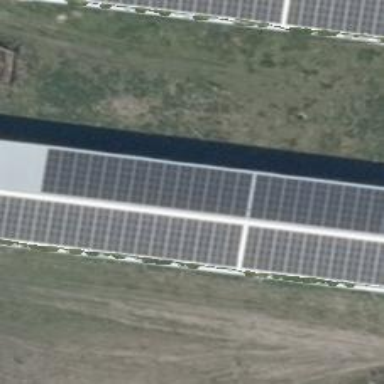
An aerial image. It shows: Solar power generator using photovoltaic method with solar photovoltaic panel types.